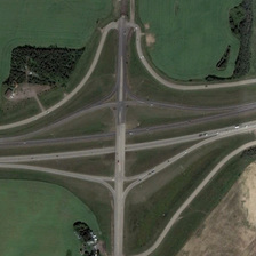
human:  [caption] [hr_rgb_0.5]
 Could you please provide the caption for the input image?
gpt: this viaduct spans two bustling roads in this farmland .

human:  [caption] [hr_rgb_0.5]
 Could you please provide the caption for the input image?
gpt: there is a viaduct on the bank .

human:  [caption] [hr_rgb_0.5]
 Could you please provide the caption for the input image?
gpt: a viaduct is built on the bank .

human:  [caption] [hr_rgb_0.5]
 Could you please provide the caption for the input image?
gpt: a spindle shaped viaduct occupies a diamand shaped land which is surrounded by three pieces of greenland and a piece of bareland .

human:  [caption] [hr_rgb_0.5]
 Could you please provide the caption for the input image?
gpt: some green trees and several pieces of meadows are around a viaduct .